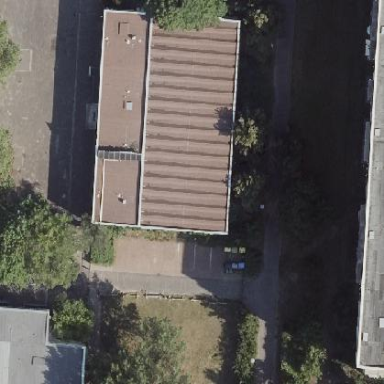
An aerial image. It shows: Sports centre building.